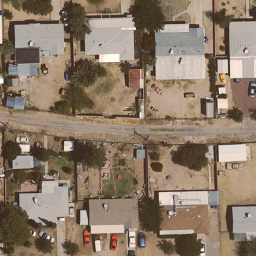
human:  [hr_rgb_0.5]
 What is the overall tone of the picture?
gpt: medium residential